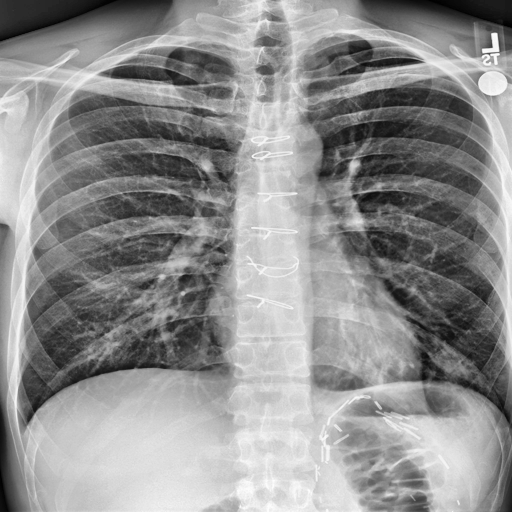
Finding: NORMAL